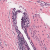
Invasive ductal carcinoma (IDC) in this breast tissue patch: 1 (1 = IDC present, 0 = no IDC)